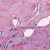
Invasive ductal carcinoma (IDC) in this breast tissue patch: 1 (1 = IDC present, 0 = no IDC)